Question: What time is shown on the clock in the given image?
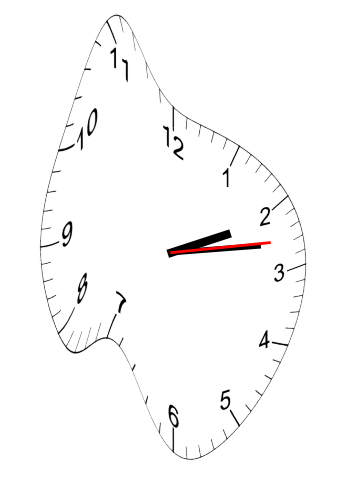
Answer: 02:13:13